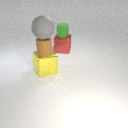
small brown rubber cylinder below large gray rubber sphere